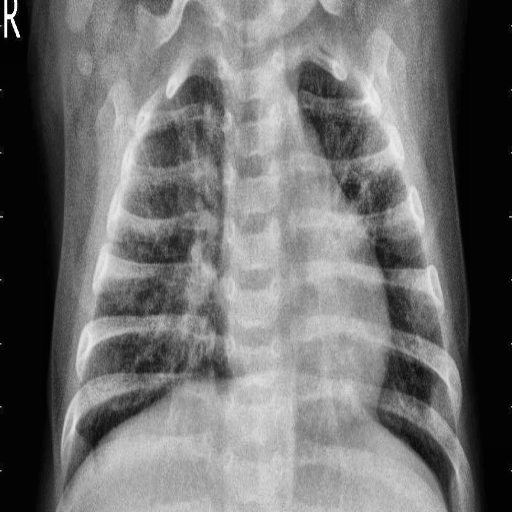
Finding: PNEUMONIA